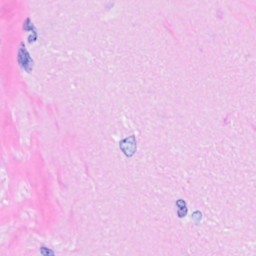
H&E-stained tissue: Breast